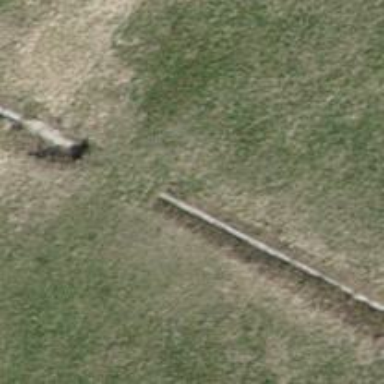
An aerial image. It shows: Culvert tunnel.